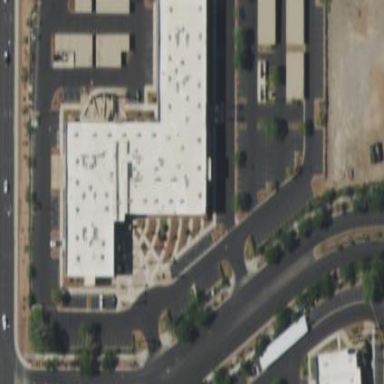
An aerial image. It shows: Commercial building.